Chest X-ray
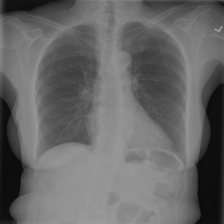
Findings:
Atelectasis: negative
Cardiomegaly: negative
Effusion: negative
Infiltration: positive
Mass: negative
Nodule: negative
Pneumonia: negative
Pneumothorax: negative
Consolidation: negative
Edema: negative
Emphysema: negative
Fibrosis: negative
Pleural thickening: negative
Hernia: negative